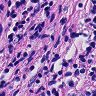
Metastatic tissue present: yes